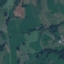
Land use / land cover class: Pasture